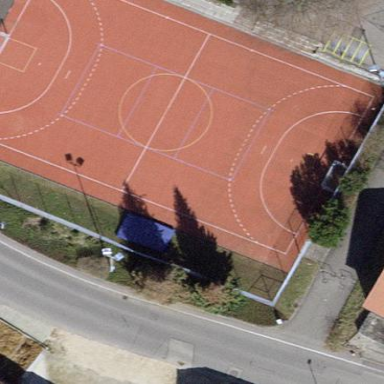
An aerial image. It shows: Soccer pitch designated for leisure and sports activities.